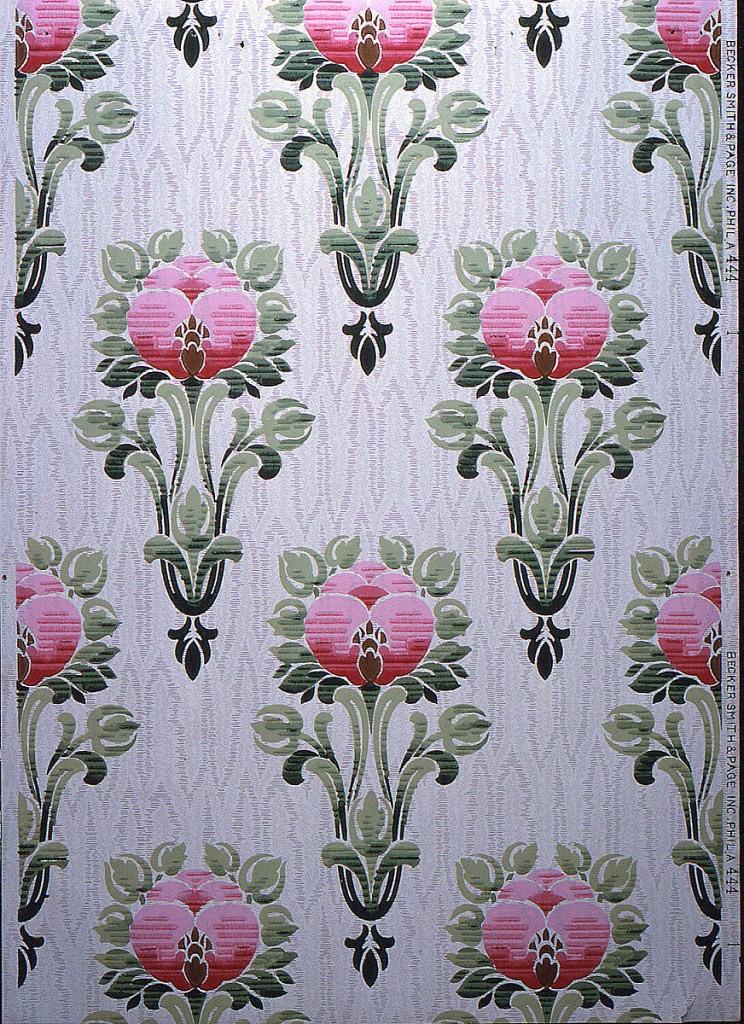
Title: Sidewall - sample
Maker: Becker, Smith & Page, Inc., founded 1899
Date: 1906–07
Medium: Machine-printed
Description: Very stylized red red flower, set within leaves, on symmetrical stem. Printed in shades of red and green on off-white background with moire design.